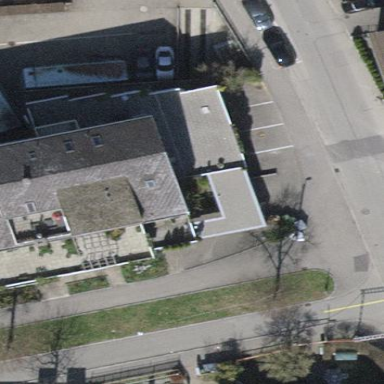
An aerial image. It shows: Apartments building with gabled roof oriented along.